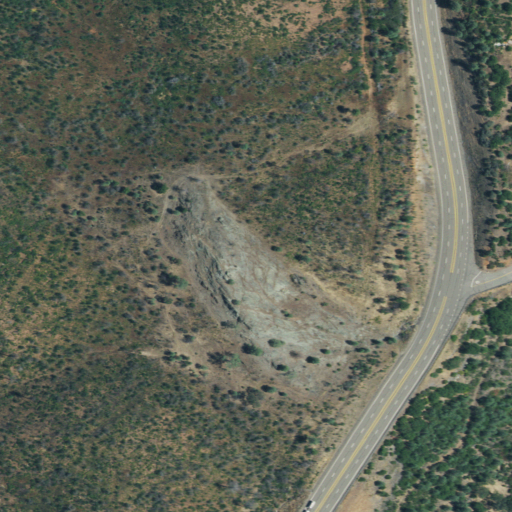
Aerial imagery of mountain in California named Serpentine Point containing shrub, grassland, low intensity development, medium intensity development, open development, and evergreen forest